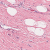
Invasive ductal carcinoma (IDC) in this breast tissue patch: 0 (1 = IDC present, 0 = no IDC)